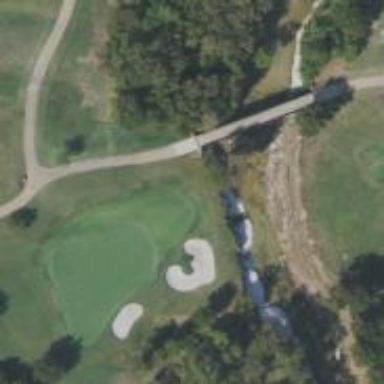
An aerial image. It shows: Asphalt service road on bridge designed for golf cartpath.